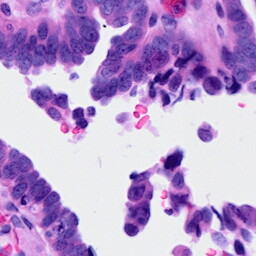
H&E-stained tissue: Ovarian